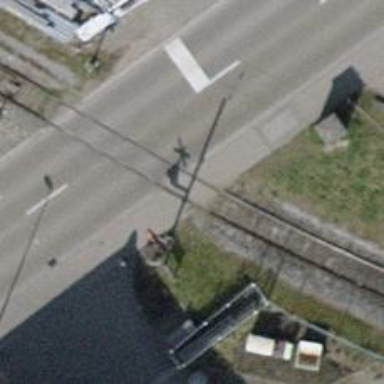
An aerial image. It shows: Railway crossing with lights and saltire markers.